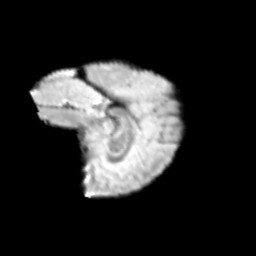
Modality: T2w
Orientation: sagittal
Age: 11
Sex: male
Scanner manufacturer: siemens
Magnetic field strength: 3 T
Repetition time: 3.8 s
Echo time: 0.07 s